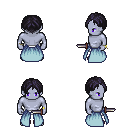
a pixel art fantasy rpg character, male body template, dark elf, purple skin, overskirt, white pants, raven parted hairstyle, bracelets, maroon shoes, dagger, four views (front, back, left, right), 2x2 character sprite sheet, small pixel art, hard edges, no anti-aliasing